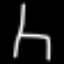
Label: chair